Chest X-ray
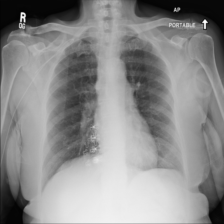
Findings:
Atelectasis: negative
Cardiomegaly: negative
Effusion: negative
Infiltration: negative
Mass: negative
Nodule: negative
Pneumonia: negative
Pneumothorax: negative
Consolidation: negative
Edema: negative
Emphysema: negative
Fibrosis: negative
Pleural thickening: negative
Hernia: negative